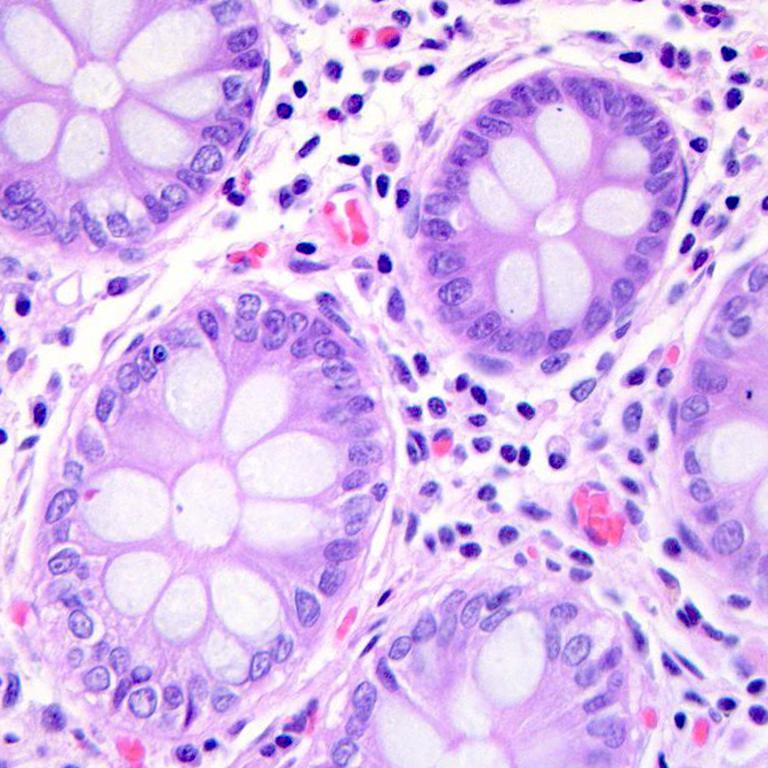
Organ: colon
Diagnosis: benign